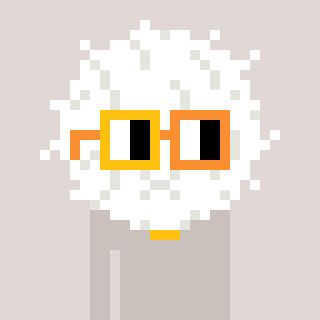
a pixel art character with square yellow and orange glasses, a cottonball-shaped head and a foggrey-colored body on a warm background